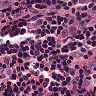
Metastatic tissue present: no